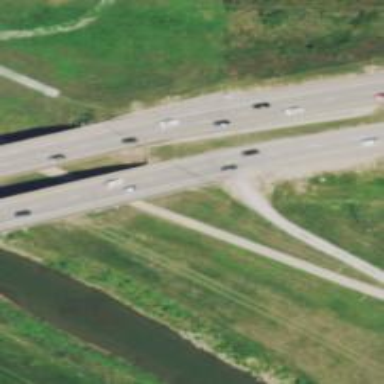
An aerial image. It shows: This image shows trunk highway that functions as expressway.